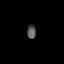
Tissue: prostate
Cell type: T cells
Senescence score: 0.8616
Nuclear area (px): 119
Mean DAPI intensity: 87.975